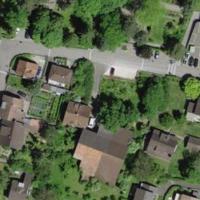
EUNIS habitat code: 54
Species observed at this site:
Asplenium scolopendrium